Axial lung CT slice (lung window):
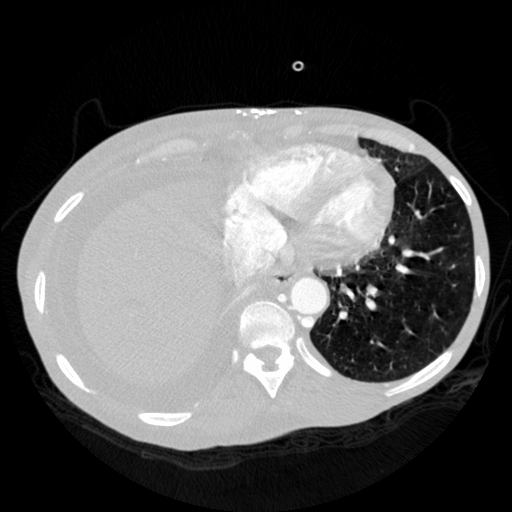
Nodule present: no